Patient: sex F, age 33
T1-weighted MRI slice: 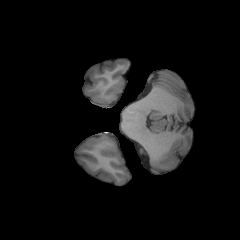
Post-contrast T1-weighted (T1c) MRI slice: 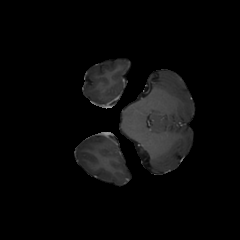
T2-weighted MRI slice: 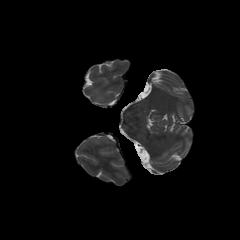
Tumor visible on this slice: no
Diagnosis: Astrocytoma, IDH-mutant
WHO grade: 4